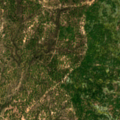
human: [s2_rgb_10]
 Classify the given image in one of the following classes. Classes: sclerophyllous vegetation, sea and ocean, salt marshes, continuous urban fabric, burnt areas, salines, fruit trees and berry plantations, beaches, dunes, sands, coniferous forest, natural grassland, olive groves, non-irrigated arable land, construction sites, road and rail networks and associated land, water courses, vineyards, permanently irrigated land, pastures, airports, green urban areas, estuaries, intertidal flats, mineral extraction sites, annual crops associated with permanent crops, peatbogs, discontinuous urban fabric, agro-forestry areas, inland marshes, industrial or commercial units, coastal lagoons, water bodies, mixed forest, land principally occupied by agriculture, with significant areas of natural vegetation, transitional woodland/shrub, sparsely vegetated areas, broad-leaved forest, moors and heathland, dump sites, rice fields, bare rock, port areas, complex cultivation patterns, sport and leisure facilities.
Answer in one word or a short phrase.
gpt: agro-forestry areas, broad-leaved forest